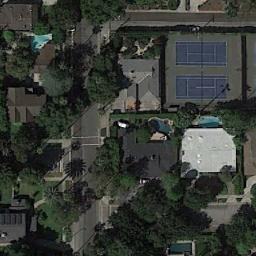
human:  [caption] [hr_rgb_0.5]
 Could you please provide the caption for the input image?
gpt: There is a tennis court on the picture .

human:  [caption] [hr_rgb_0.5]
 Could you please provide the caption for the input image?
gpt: The tennis court is on the grass next to some buildings and trees .

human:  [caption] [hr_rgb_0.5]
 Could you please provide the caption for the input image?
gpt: Tennis court and swimming pool in the middle of a residential area surrounded by trees .

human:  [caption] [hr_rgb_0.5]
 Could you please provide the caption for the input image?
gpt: There are many buildings of different shapes beside the tennis courts .

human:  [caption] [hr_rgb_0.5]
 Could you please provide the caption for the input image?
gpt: There are some green trees and buildings beside the tennis court .